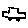
Label: car